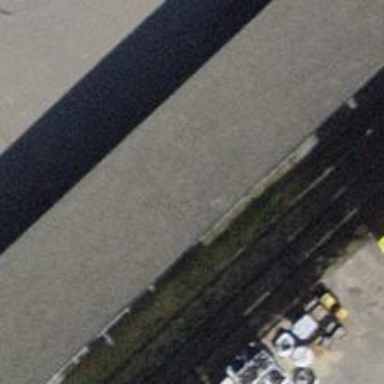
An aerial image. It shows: View of roof of building.